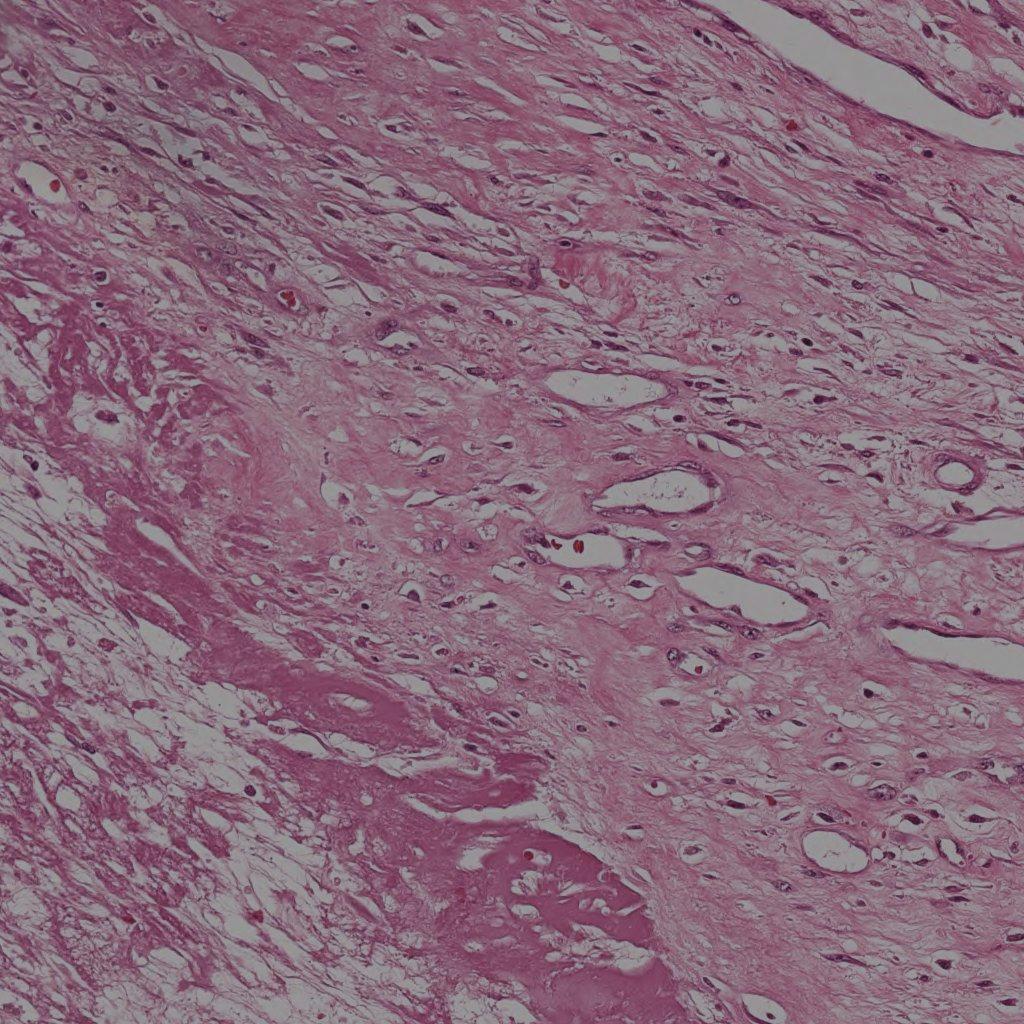
Label: Non-Viable-Tumor